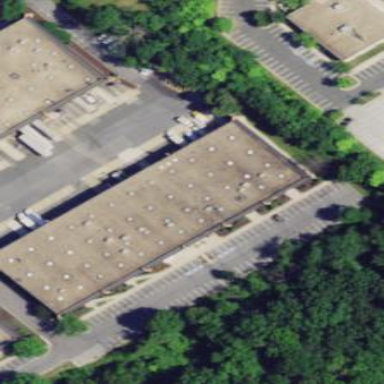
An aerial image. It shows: Commercial building.